Question: when i try to run the jsp-file using eclipse, eclipse shows me that my tomcat server is turned off although i turned it on from 'startup.bat' file which is located in the bin directory inside the tomcat installation folder.
I encounter the error shown in the image posted below.how to solve it?
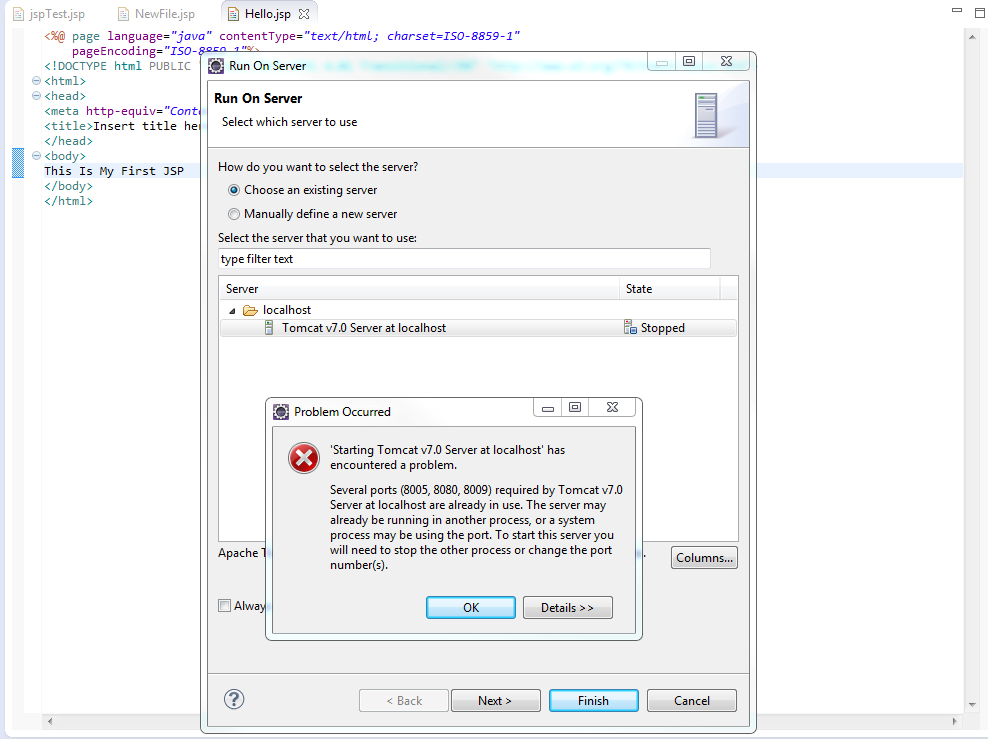
Answer: When you configure Tomcat using Runtime configuration in eclipse, then you need NOT to run the tomcat manually. When you execute a server side program such as jsp/servlet, eclipse will first start the associated runtime(Tomcat) and then deploy your jsp/servlet on it.
In your case, as you have manually started the Tomcat, so when eclipse tries to launch the same tomcat, it throws and error saying port already in use.